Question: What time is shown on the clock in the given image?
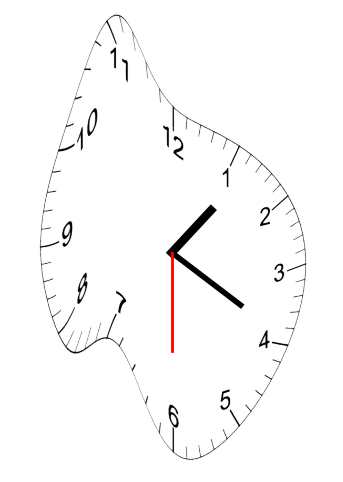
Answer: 01:19:30